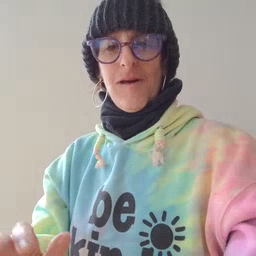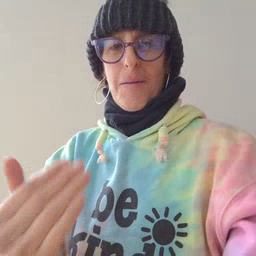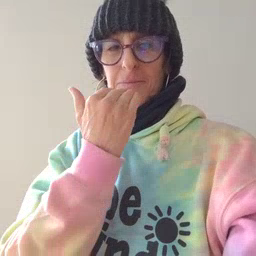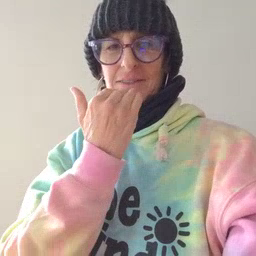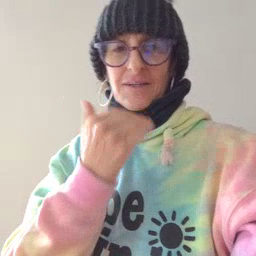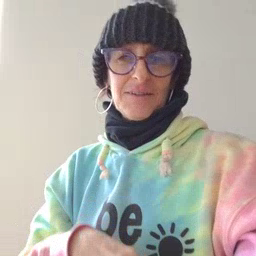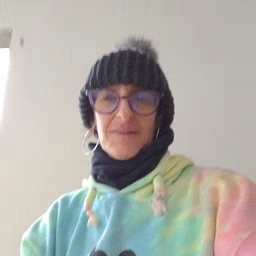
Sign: pizza